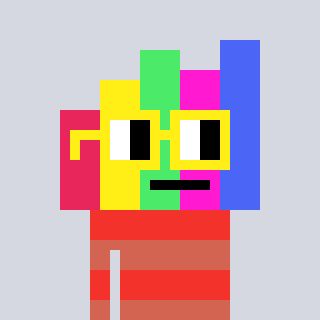
a pixel art character with square yellow glasses, a bar chart-shaped head and a peachy-colored body on a cool background